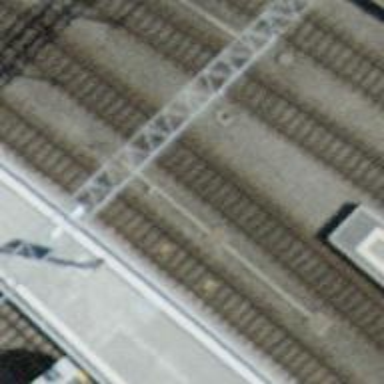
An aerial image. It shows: Railway signal.